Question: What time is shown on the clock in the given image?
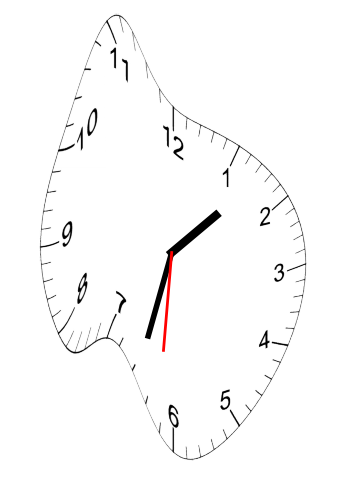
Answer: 01:32:31